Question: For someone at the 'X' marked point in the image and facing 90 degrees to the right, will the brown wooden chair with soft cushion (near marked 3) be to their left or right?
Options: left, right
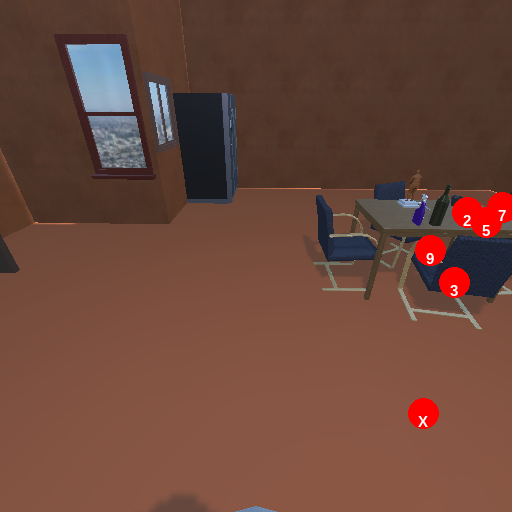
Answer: left